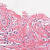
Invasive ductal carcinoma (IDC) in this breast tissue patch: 1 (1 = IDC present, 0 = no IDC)